Aerial crown-view tile of a tropical tree (Barro Colorado Island, Panama), acquired 20250715:
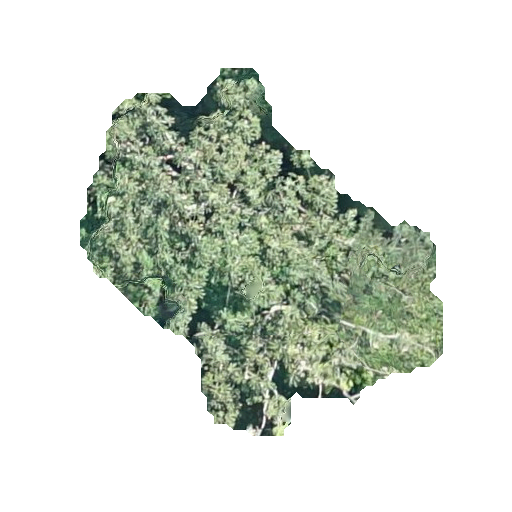
Species: Cecropia insignis
GBIF accepted scientific name: Cecropia insignis
Crown area: 117.665 m²